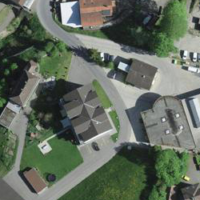
EUNIS habitat code: 55
Species observed at this site:
Lamium galeobdolon